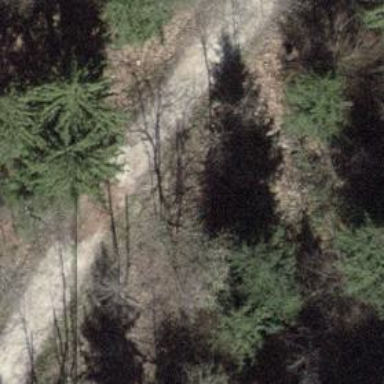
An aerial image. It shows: Gravel track with grade 2 quality.